Field crop: tomato
Growth stage: 2
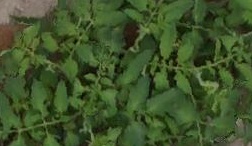
Species: tomato